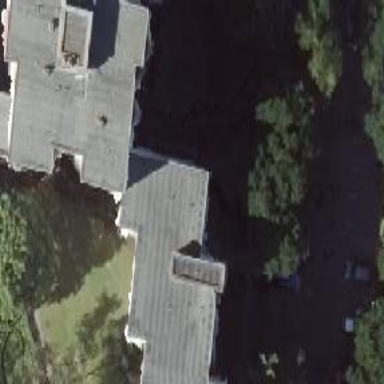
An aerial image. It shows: Apartment building with flat roof.